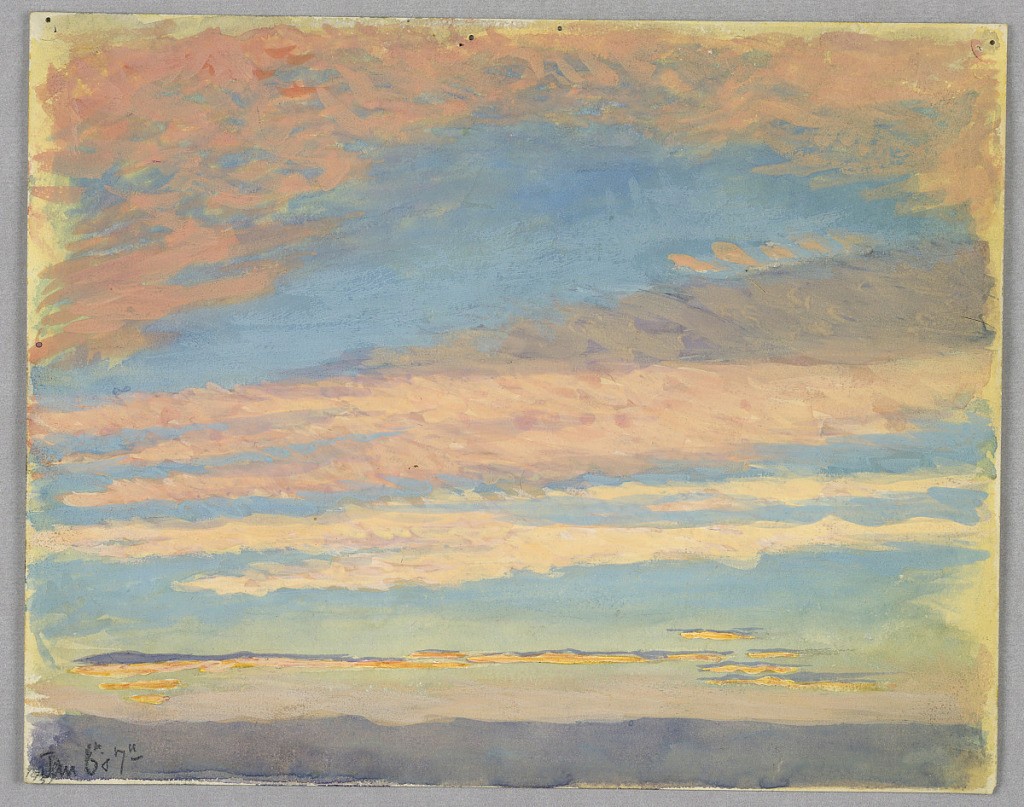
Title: Study of clouds, Rome, Italy
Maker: Francis Augustus Lathrop, American, 1849–1909
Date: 1893–1894
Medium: Brush and watercolor, gouache, graphite on paper
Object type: Drawing
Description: Sketch of a sunset and clouds.